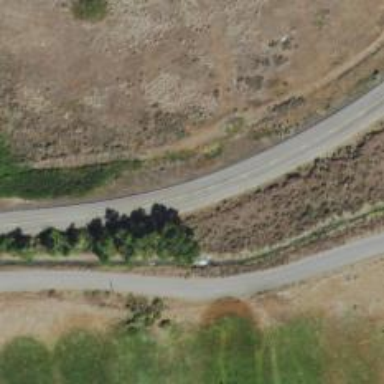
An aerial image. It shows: Tertiary road.